Question: I have read many questions like this but none of them seemed to address my problem.
The problem lies with:
'''
AlertScreen ad = new AlertScreen(SensorListenerService.this);
'''
in my Service class:
'''
public class SensorListener extends Service implements SensorEventListener {
public int onStartCommand(Intent intent, int flags, int startId) {
startForeground(Process.myPid(), new Notification());
AlertScreen ad = new AlertScreen(SensorListener.this); //problem
ad.show();
return START_STICKY;
}
...
'''
It calls my AlertScreen class:
'''
public class AlertScreen extends AlertDialog {
public AlertScreen(Context context) {
super(context);
}
...
'''
What LogCat has to say:

Could anyone shed some light on the problem?
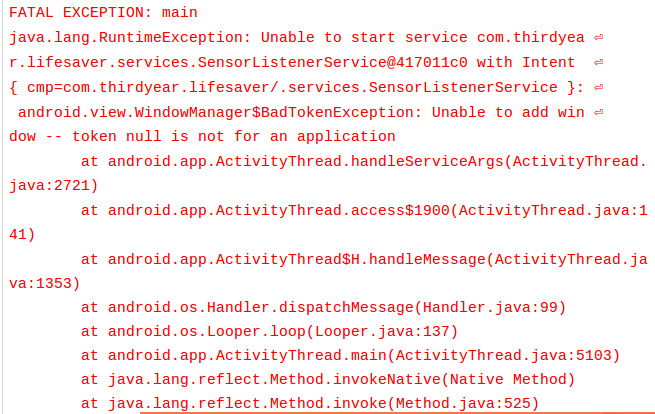
Answer: You cannot show Dialogs from a Service context.
I suggest you to open an Activity that actually shows the dialog, or take a look at this answer to learn how to show system alerts.
> <URL>